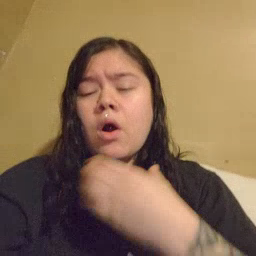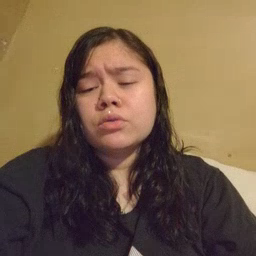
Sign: hungry